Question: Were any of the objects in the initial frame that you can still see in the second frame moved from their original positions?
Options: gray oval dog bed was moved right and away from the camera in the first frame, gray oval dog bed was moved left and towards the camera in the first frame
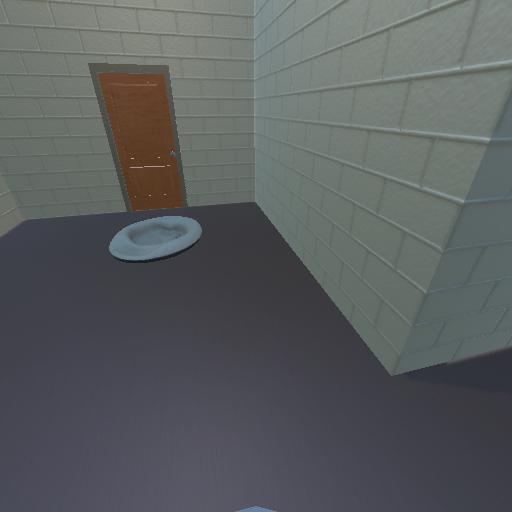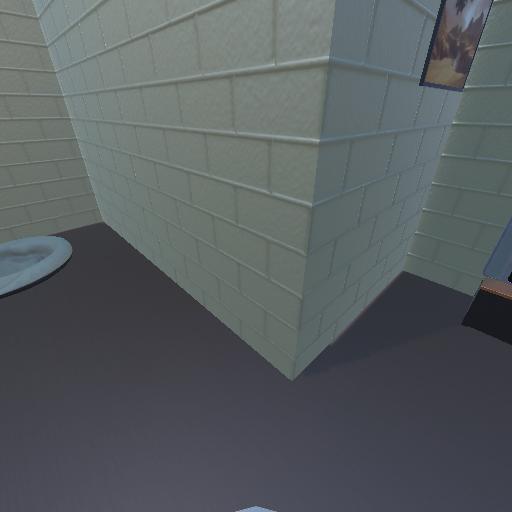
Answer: gray oval dog bed was moved right and away from the camera in the first frame